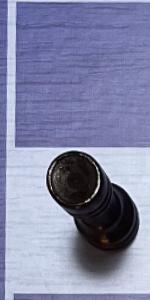
Label: Rook_Black